Question: i have (at least) two addins installed in Visual Studio (2010 (Professional)). i would like to temporarily disable them.
How can i manage addins in Visual Studio 2010?
---
i tried using the (Tools -> Add-in Manager...):

But neither of my (at least) two addins appear.
How can i manage addins in Visual Studio 2010?
---
Looking at MSDN:
>
## How to: Deactivate and Remove an Add-In
When you finish using an add-in, you can unload it from Visual Studio by clearing the check box next to its name in Add-in Manager. By following the steps in this topic, you can remove the add-in permanently so that it no longer appears in Add-in Manager and its command no longer appears on the Tools menu or the Visual Studio toolbar. The Add-in Manager is located on the Tools menu.
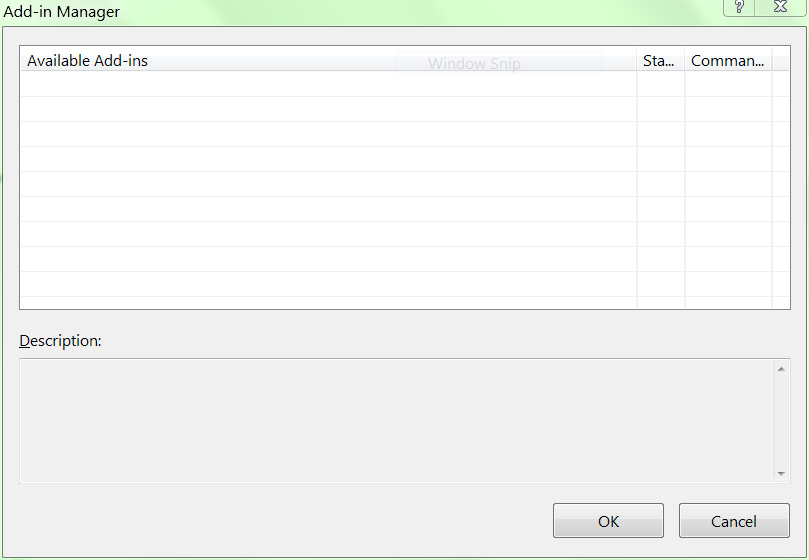
Answer: In Visual Studio 2010, Microsoft has added another form of 'addins' (how we used to call them).
Now, we have the 'Visual Studio Integration Package' that are not COM based like addins.
This has prompted the creation of a different menu where you handle these kind of extensions.
The main menu is still 'Tools' but a specific submenu called 'Extension Manager' has been added
More information on this argument could be found here
<URL>
and here
<URL>